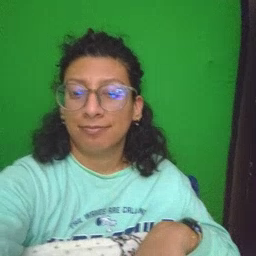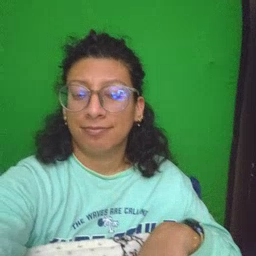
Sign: garbage